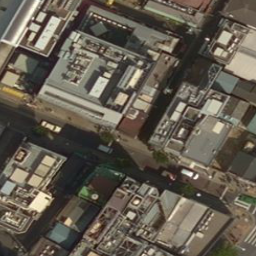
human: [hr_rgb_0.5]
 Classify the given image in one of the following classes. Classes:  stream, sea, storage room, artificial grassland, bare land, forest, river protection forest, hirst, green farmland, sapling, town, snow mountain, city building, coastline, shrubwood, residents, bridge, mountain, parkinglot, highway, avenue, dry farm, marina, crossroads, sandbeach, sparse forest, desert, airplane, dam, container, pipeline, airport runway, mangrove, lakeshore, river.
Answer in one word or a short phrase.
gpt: city building